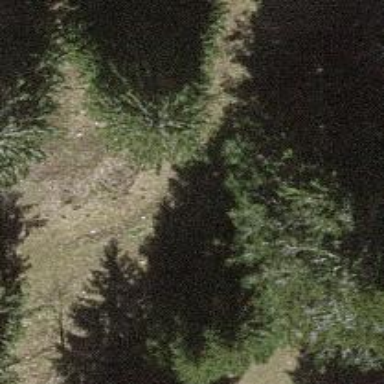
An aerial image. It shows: Single tag "natural: tree."